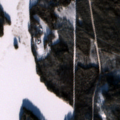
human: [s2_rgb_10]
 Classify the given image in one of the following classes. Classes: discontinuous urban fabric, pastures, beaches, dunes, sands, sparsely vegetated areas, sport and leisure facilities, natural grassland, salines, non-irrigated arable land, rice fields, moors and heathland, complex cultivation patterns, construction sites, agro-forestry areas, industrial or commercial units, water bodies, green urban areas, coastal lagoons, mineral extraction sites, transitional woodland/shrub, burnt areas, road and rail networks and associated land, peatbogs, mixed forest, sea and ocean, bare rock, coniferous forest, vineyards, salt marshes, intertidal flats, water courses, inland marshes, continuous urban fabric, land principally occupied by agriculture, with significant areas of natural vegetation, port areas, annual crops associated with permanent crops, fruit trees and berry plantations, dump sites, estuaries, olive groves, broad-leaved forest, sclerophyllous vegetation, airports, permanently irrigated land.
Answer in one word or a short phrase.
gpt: broad-leaved forest, coniferous forest, mixed forest, water bodies